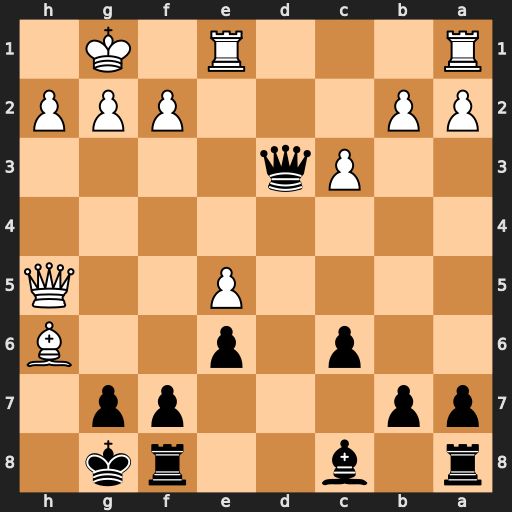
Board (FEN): r1b2rk1/pp3pp1/2p1p2B/4P2Q/8/2Pq4/PP3PPP/R3R1K1
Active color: b
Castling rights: -
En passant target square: -
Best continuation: Qh7 Re3 Qxh6